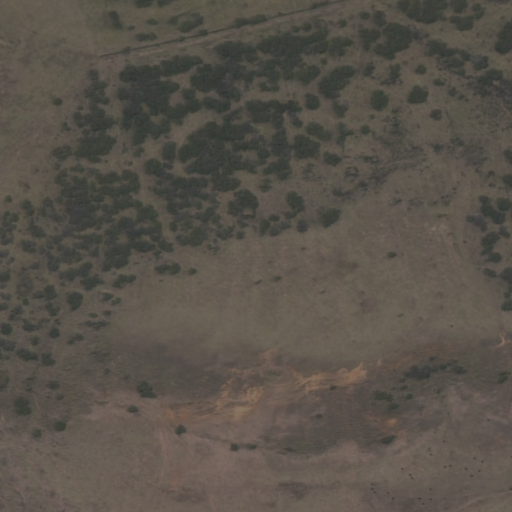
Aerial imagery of mountain in Hawaii named Pu‘ukauila containing only unknown